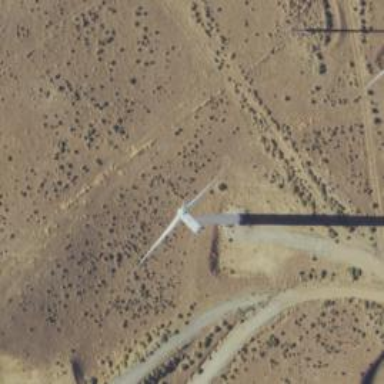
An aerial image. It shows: Wind generator using horizontal axis wind turbines.